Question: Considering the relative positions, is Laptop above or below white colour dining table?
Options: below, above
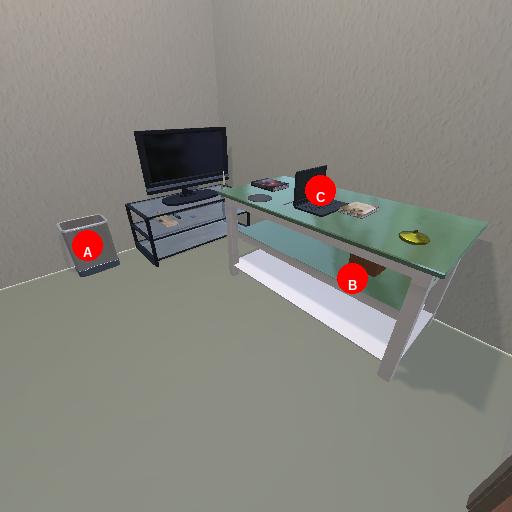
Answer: below